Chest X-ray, AP view. Patient: 44 years old, sex F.
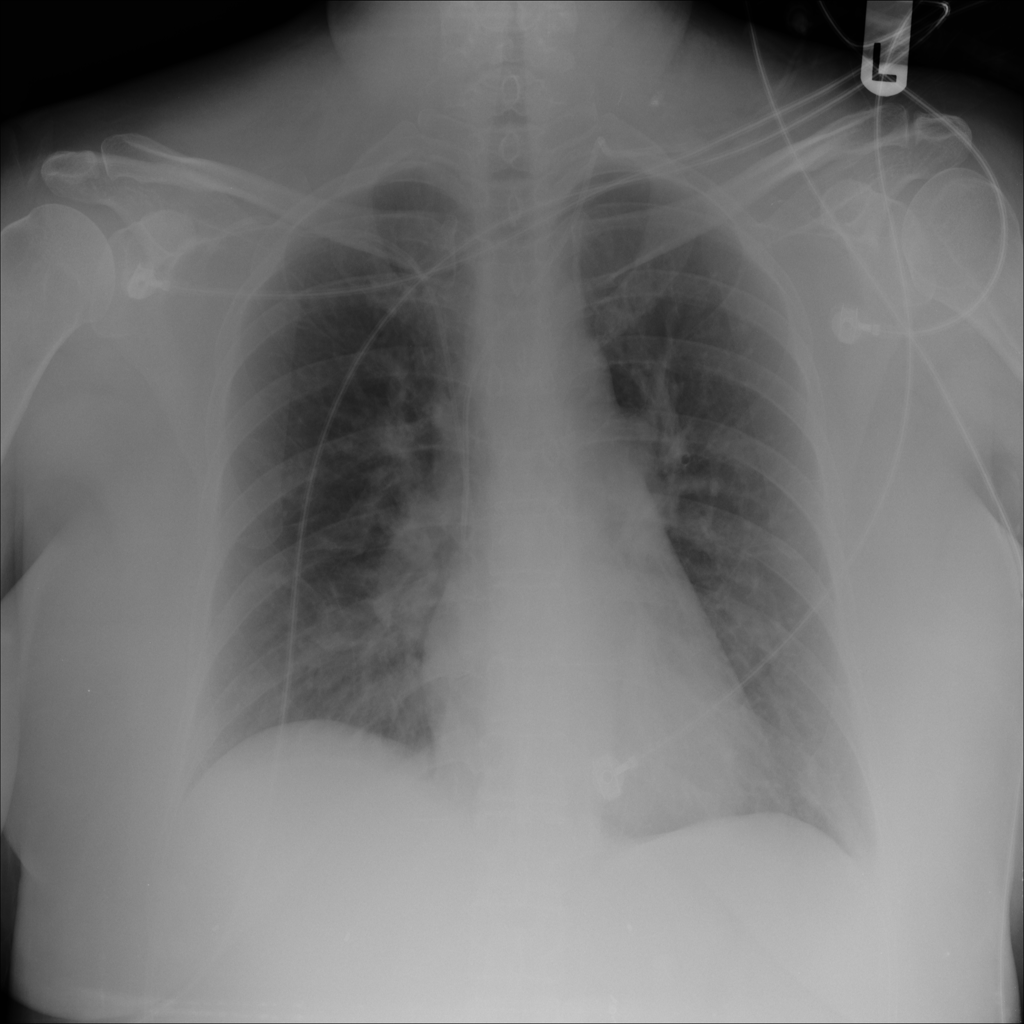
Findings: No Finding